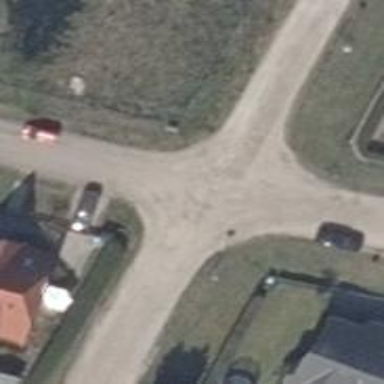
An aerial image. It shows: Residential road with compacted surface.